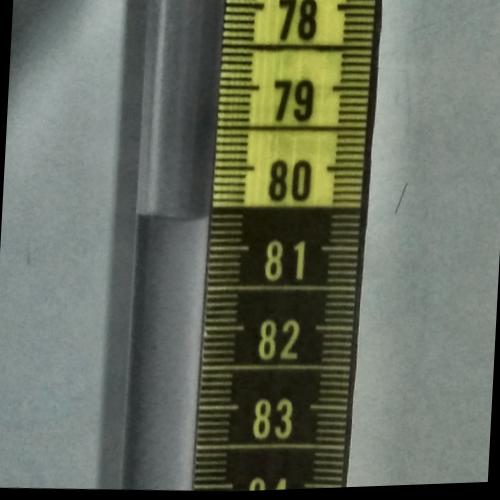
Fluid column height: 80.6 cm